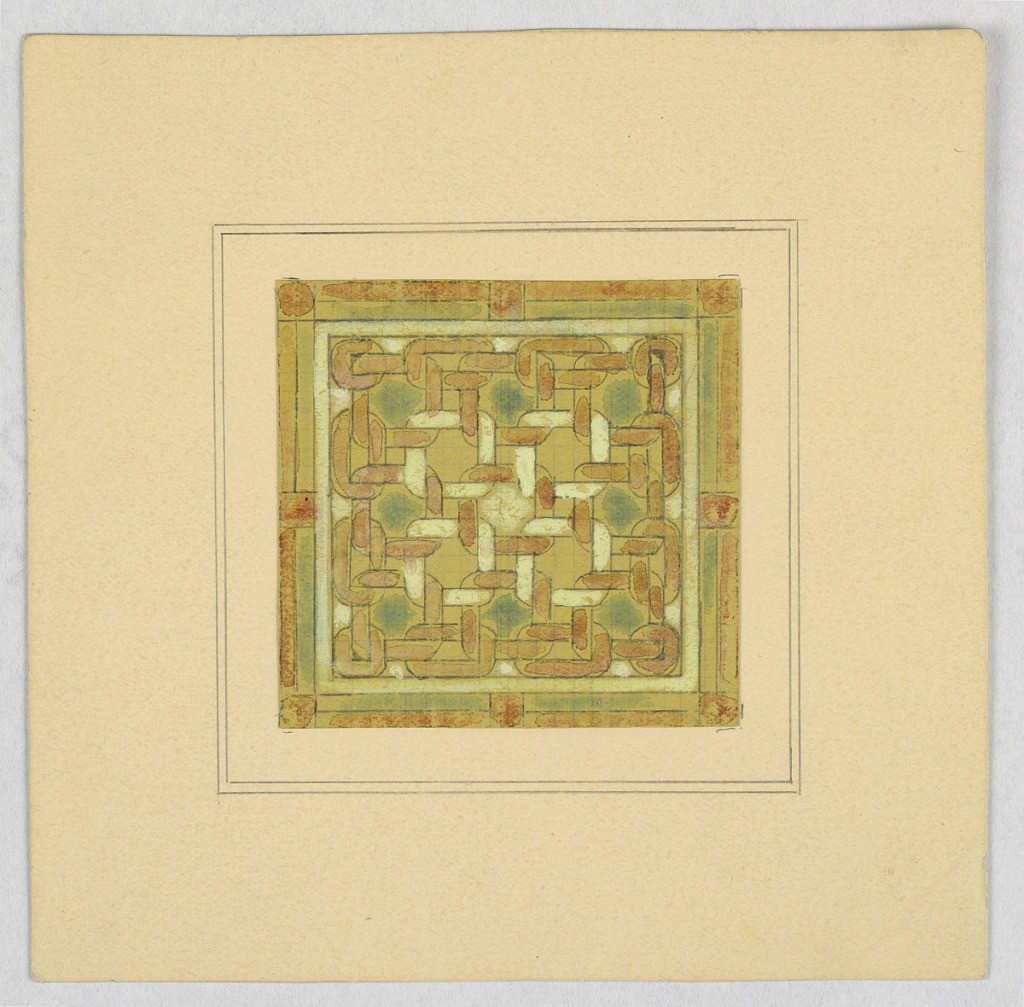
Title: Design for stained glass
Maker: Alice Cordelia Morse, American, 1863–1961
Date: late 19th century
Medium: Brush and gouache, graphite on paper mounted on tan illustration board
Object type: Drawing
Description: Square window of yellow, green and white weave.